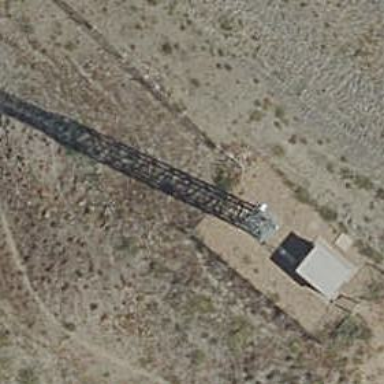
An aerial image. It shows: Communication tower.